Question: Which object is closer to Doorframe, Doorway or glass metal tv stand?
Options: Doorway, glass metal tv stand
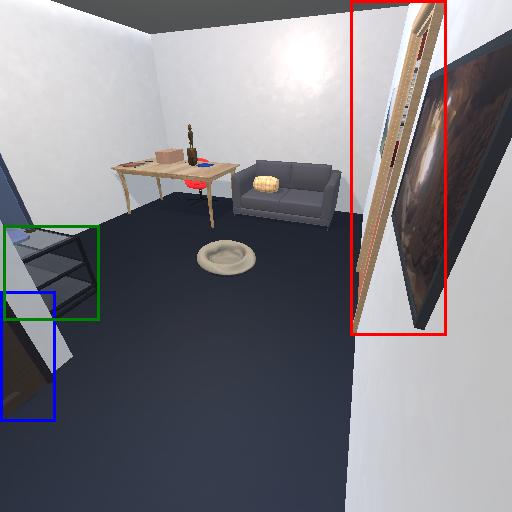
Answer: Doorway